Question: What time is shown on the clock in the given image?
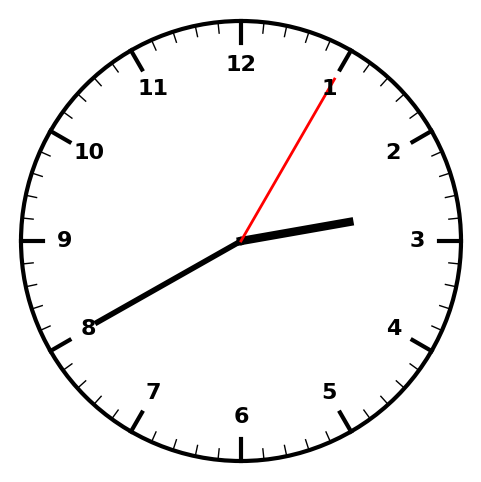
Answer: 02:40:05